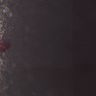
Metastatic tissue present: no